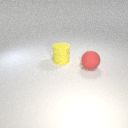
large yellow rubber cylinder to the left of large red rubber sphere